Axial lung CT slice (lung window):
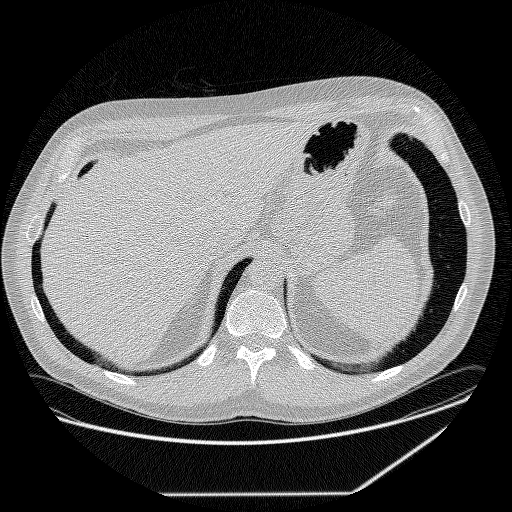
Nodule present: no